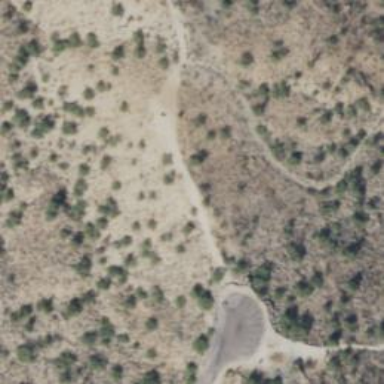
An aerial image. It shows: Hiking trail that is also used as footway.